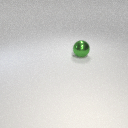
large green metal sphere